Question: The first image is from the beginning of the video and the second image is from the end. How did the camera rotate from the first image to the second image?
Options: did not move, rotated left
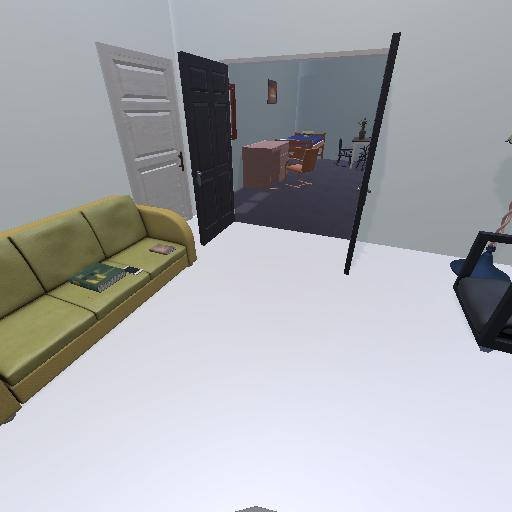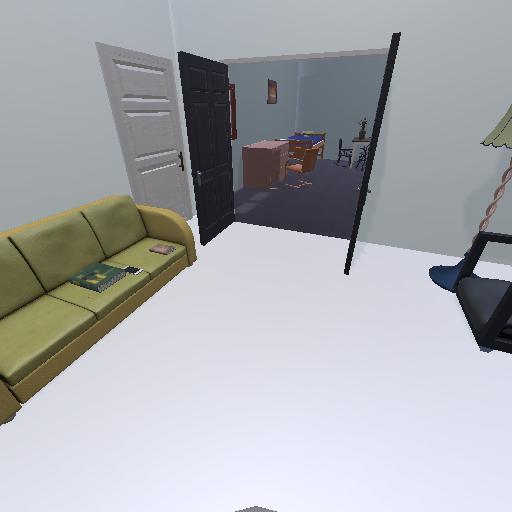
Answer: did not move